Question: I am working in Qt on Mac OSX. I have set a thumbnail image on a QPushbutton. Then I want to apply a 2nd image over the thumbnail image . I have tried this, but on mouse hover event my first image is hidden and only the 2nd image appears. I want both of the images at a same time on mouse hover. I have attached an image of what I want to do. In this, the 1st image is car image and the 2nd one is a PLAY image (white triangle in circle).

If anybody have any idea of it, please let me know.
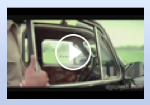
Answer: Just create one more image which will have first and second images and set it to your pushButton when user hover the button.
If you want to do this dynamically, you can add new image to your old image. You can achieve this with 'QPainter'. You should draw on image something like this:
'''
QPixmap base, second; // come from your code
QPixmap result(200, 200);
QPainter painter(&result);
painter.drawPixmap(0, 0, base);
painter.drawPixmap(100, 0, second);
'''
Now 'result' contains both images.